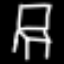
Label: chair